Question:
I have a webdatagrid with column 0 as a check box.
'''
<Columns>
<ig:UnboundCheckBoxField Key="Checked" Header-Text="Select" Width="50" HeaderCheckBoxMode="BiState">
<Header Text="Select"></Header>
</ig:UnboundCheckBoxField>
</Columns>
'''
And the column is editable:
'''
<ig:CellEditing>
<ColumnSettings>
<ig:EditingColumnSetting ColumnKey="Checked" />
</ColumnSettings>
</ig:CellEditing>
'''
All works fine but when I check a few and go to another page i.e. 2 then it throws an Async error as seen in the attached image.
When the column check box to check all is checked then all are checked and I can go to the second page and those all are selected as well. However, not when all exclusive.
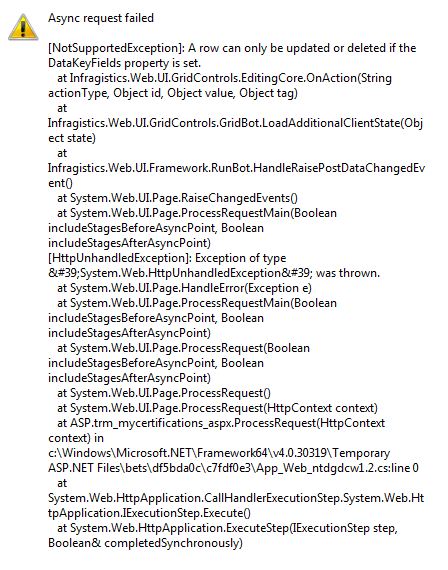
Answer: Well, the stack trace tells everything in this case.
You should set the DataKeyFields property.
Just before the there is the template for your WebDataGrid, look for the DataKeyFields.
It should reference the primary key of your table
'''
<ig:WebDataGrid
ID="wdg"
runat="server"
DataKeyFields="Id" <-- change with your primary key
Width="400">
<Columns>
<ig:UnboundCheckBoxField Key="Checked" Header-Text="Select" Width="50" headerCheckBoxMode="BiState">
<Header Text="Select"></Header>
</ig:UnboundCheckBoxField>
</Columns>
'''